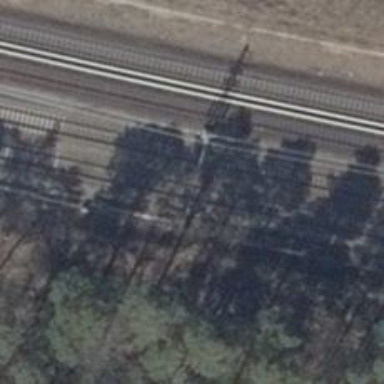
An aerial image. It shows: Railway milestone with catenary mast.